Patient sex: M
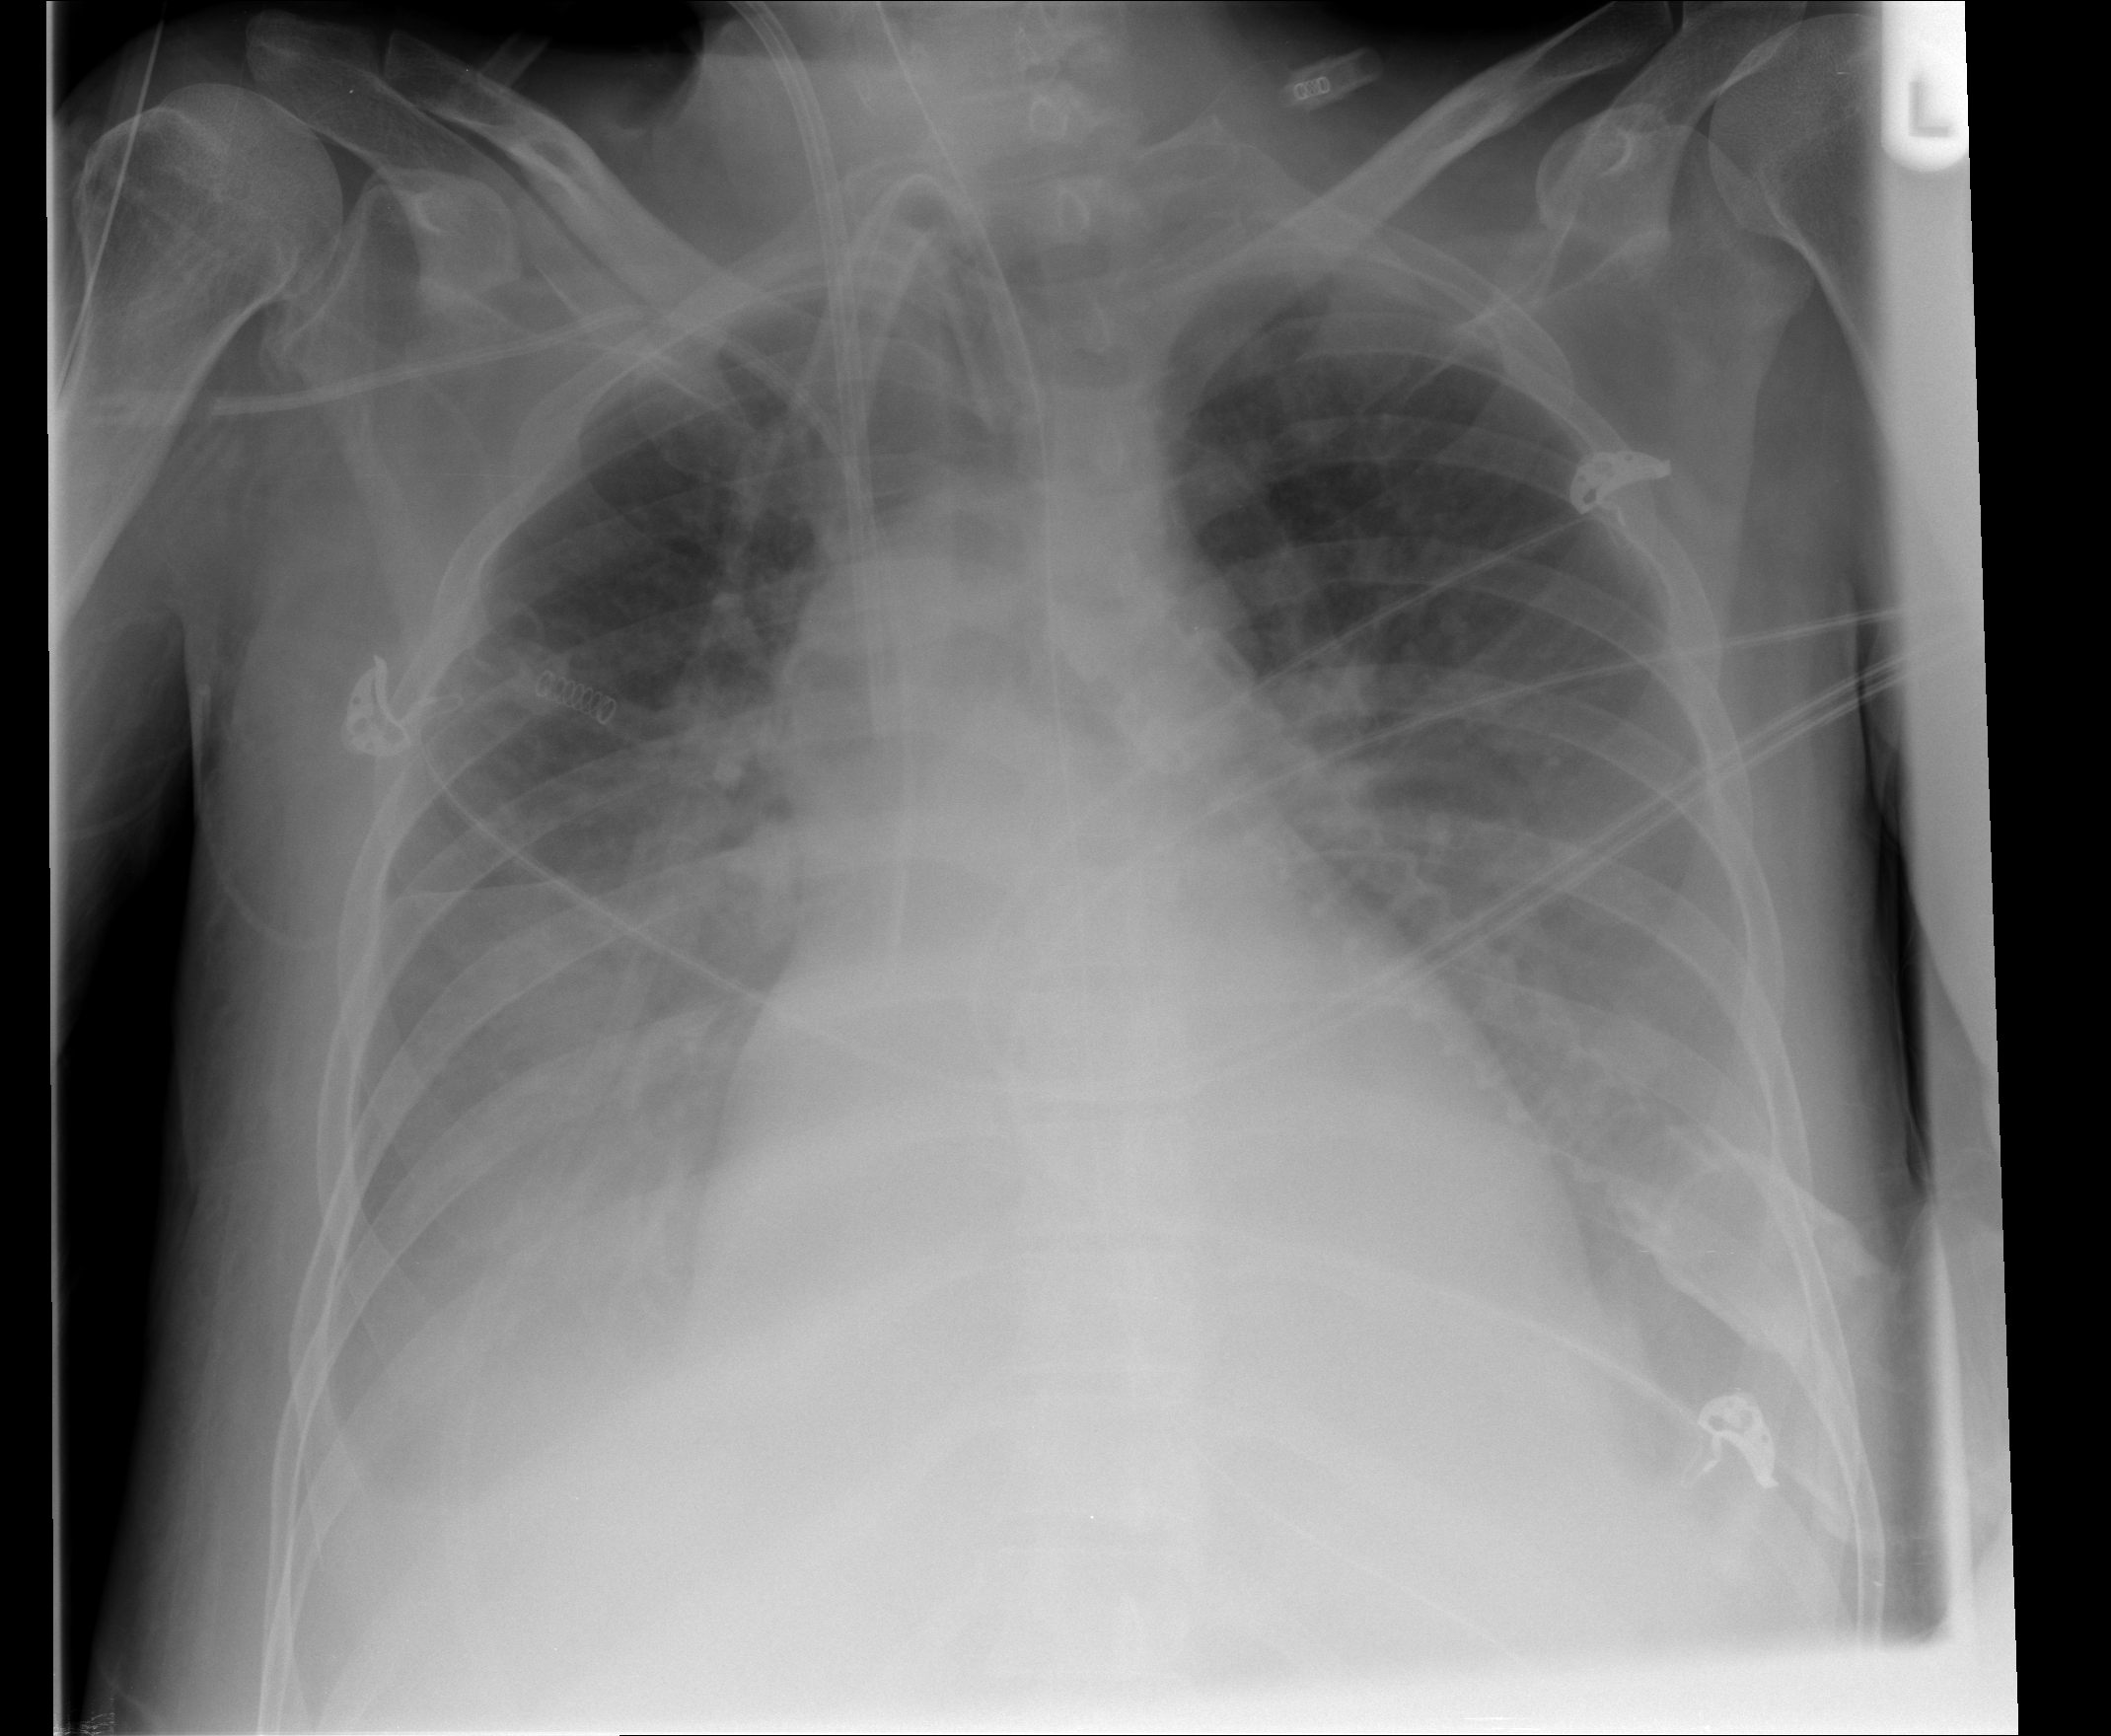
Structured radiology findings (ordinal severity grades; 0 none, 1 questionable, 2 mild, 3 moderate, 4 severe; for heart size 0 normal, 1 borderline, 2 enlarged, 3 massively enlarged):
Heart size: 2
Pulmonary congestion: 2
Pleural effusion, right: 2
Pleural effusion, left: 2
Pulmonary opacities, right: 0
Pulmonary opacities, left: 0
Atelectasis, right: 2
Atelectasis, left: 2